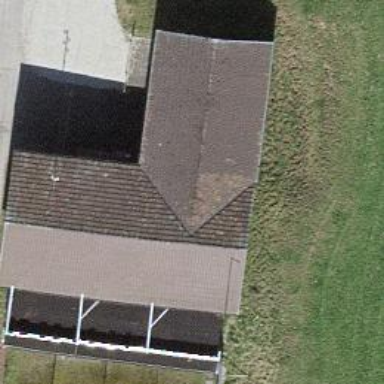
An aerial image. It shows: View of roof edge.